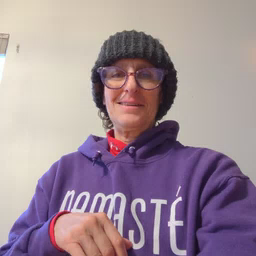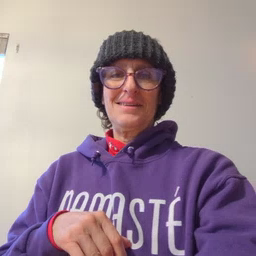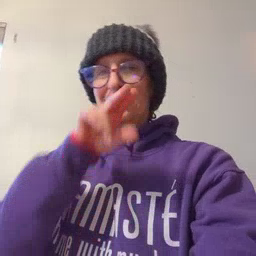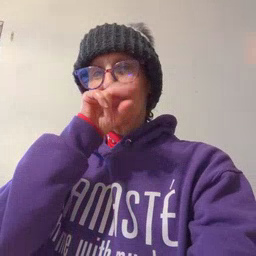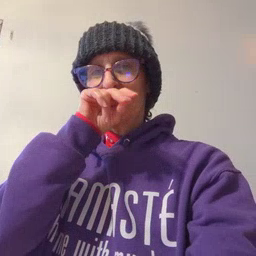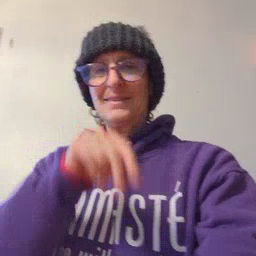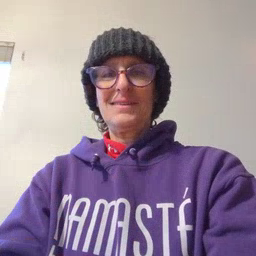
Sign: duck